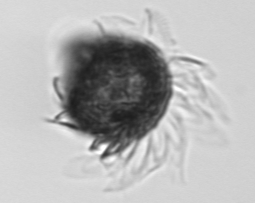
Label: Pelagostrobilidium